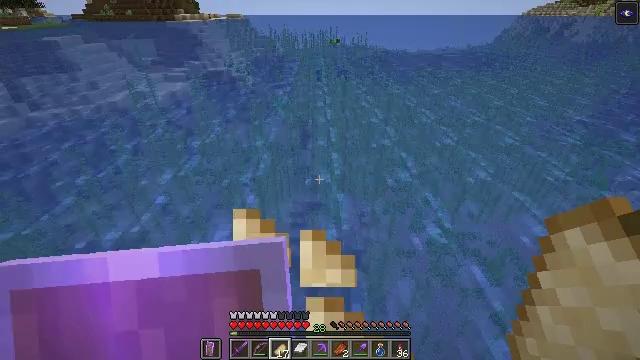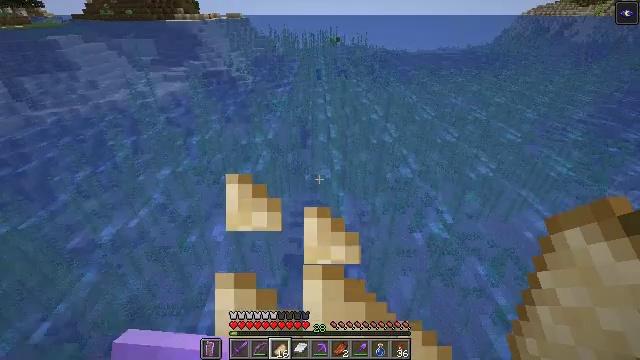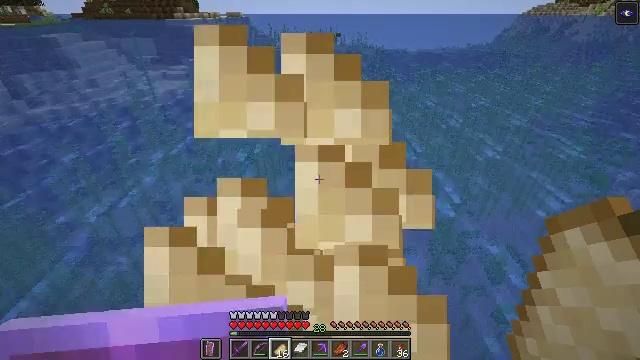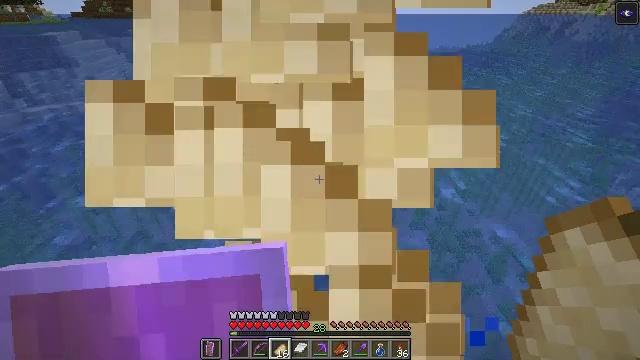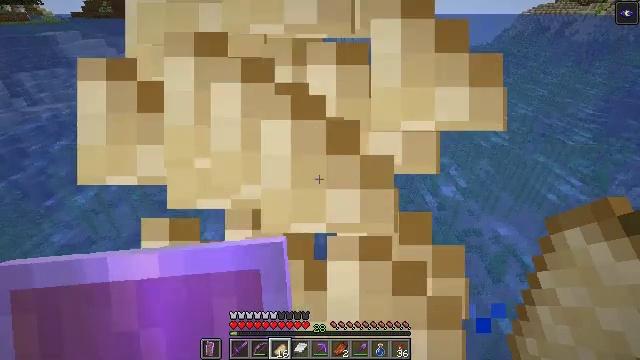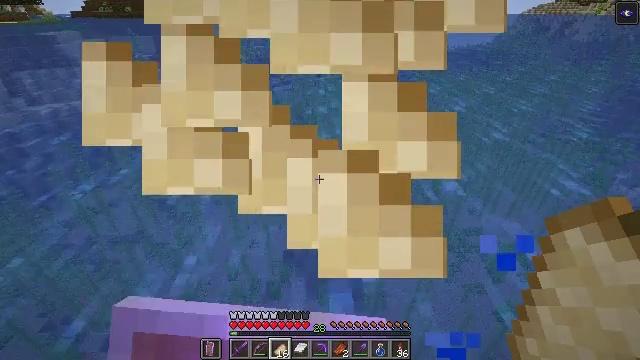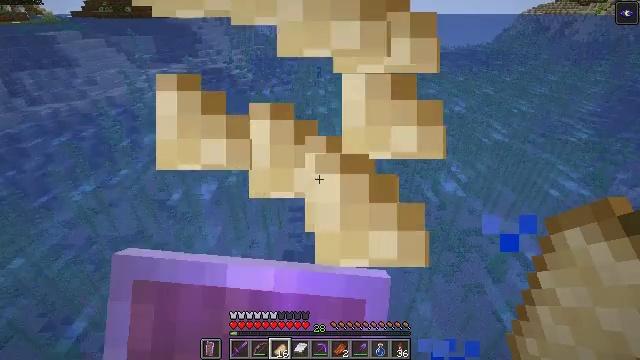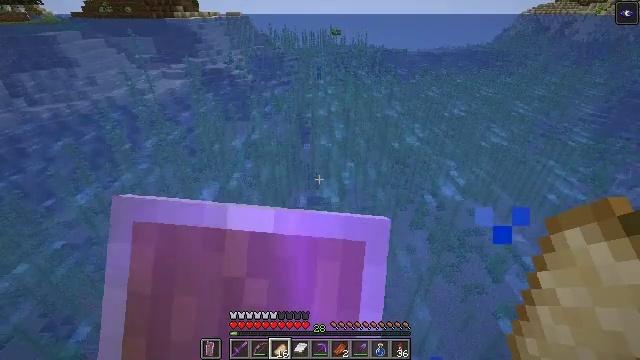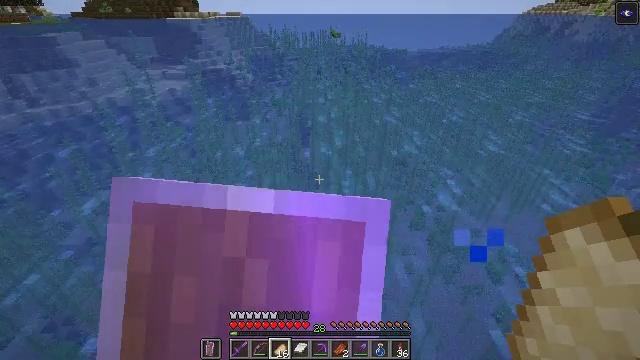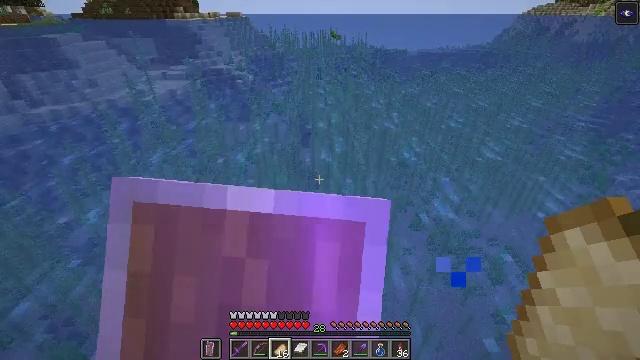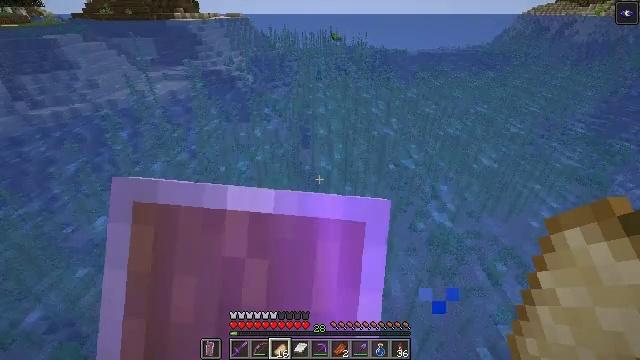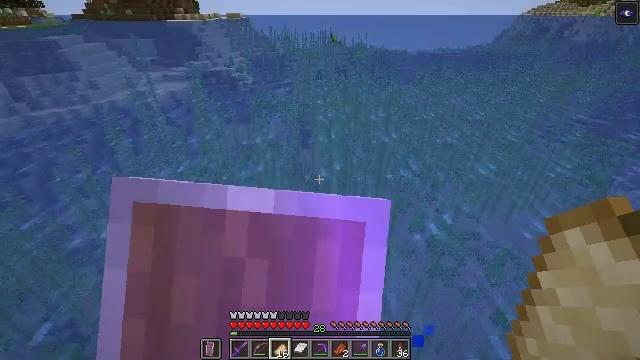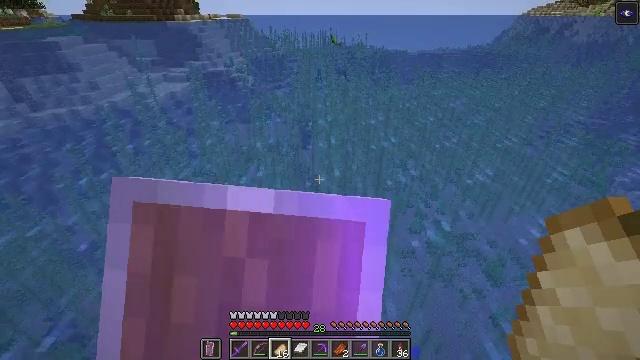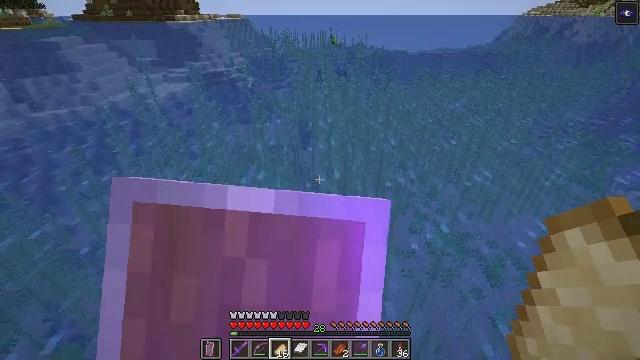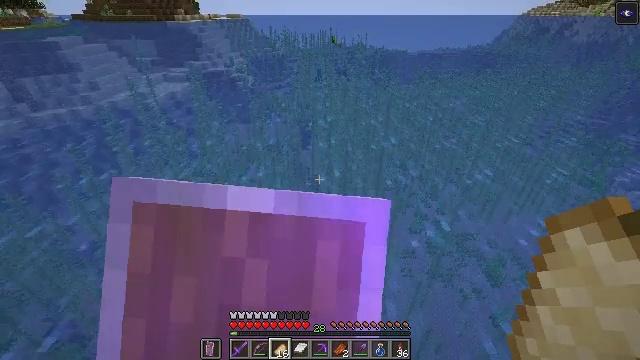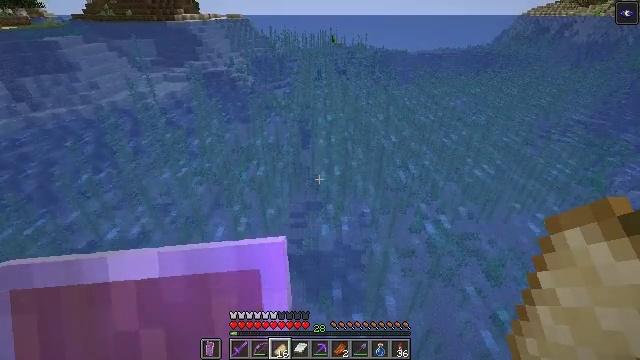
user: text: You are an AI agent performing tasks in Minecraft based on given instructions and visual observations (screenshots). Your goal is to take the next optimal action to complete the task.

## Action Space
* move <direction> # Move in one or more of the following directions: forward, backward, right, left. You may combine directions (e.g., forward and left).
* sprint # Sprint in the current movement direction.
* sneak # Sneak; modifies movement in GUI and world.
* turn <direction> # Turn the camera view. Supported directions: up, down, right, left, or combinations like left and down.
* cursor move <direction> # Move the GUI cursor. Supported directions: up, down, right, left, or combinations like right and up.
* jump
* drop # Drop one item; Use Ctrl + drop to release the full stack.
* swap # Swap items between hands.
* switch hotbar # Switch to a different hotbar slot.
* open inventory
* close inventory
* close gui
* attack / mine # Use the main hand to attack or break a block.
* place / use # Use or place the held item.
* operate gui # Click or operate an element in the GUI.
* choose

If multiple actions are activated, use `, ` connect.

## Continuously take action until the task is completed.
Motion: motion action
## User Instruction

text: Shovel up some gravel.
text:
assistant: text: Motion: use / place, jump
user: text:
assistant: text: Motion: use / place, jump
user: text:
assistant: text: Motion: use / place, jump
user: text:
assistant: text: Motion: use / place, jump
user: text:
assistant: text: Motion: use / place, jump
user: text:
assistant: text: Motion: use / place, jump
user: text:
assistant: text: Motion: use / place, jump
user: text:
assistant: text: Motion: use / place, jump
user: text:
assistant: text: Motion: use / place, jump
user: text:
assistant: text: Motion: use / place, jump
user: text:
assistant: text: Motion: use / place, jump
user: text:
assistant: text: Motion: use / place, jump
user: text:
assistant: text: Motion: use / place, jump
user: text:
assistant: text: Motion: use / place, jump
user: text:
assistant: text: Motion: jump
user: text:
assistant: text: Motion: turn right, jump
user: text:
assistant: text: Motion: turn right and down, jump
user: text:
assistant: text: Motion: turn right and down, jump
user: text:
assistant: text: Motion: turn right and down, jump
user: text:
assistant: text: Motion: turn right, jump
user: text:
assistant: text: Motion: jump
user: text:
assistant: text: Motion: jump
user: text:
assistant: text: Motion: no_op
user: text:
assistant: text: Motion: no_op
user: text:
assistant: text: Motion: no_op
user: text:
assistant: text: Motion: no_op
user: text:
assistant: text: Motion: no_op
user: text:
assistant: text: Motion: no_op
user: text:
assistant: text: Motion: no_op
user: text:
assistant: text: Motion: no_op